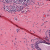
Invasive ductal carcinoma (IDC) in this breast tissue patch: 0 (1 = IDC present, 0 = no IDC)